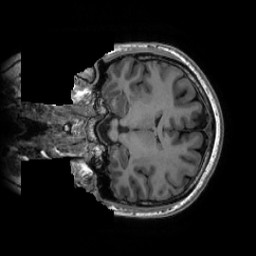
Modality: T1w
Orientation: coronal
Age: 37
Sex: male
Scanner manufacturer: ge
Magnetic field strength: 3 T
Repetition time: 0.007348 s
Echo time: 0.003036 s